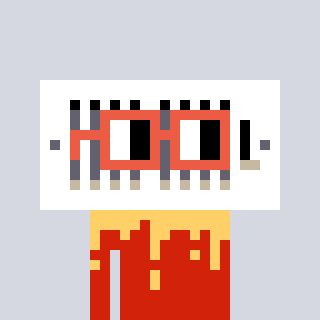
a pixel art character with square orange glasses, a vent-shaped head and a red-colored body on a cool background